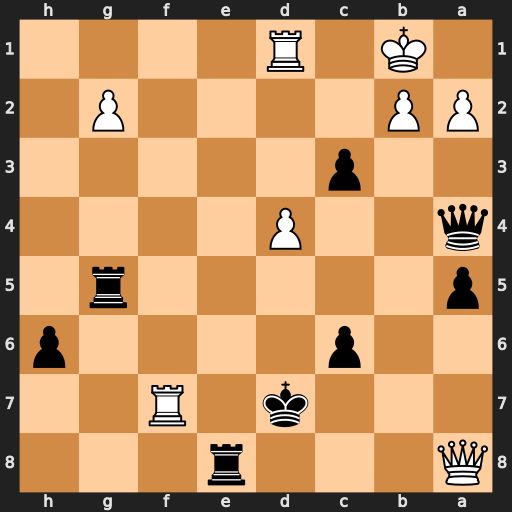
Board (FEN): Q3r3/3k1R2/2p4p/p5r1/q2P4/2p5/PP4P1/1K1R4
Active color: b
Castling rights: -
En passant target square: -
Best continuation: Kd6 Rf6+ Kd5 Qxc6+ Qxc6 Rxc6 Kxc6